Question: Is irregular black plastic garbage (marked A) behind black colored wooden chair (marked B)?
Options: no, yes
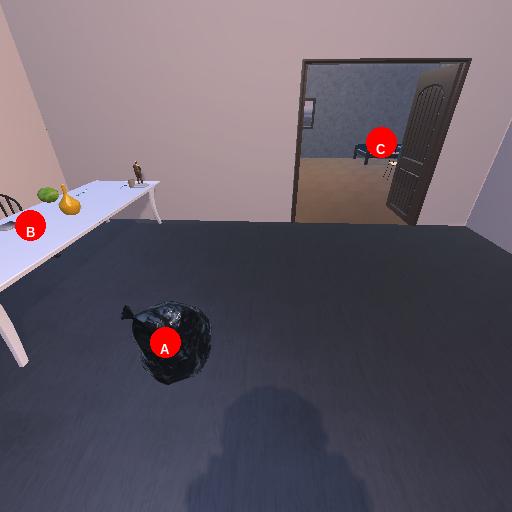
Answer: no